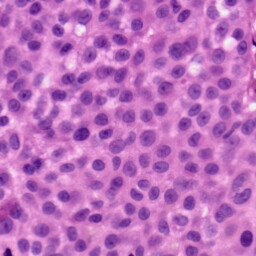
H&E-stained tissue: Skin